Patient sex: M
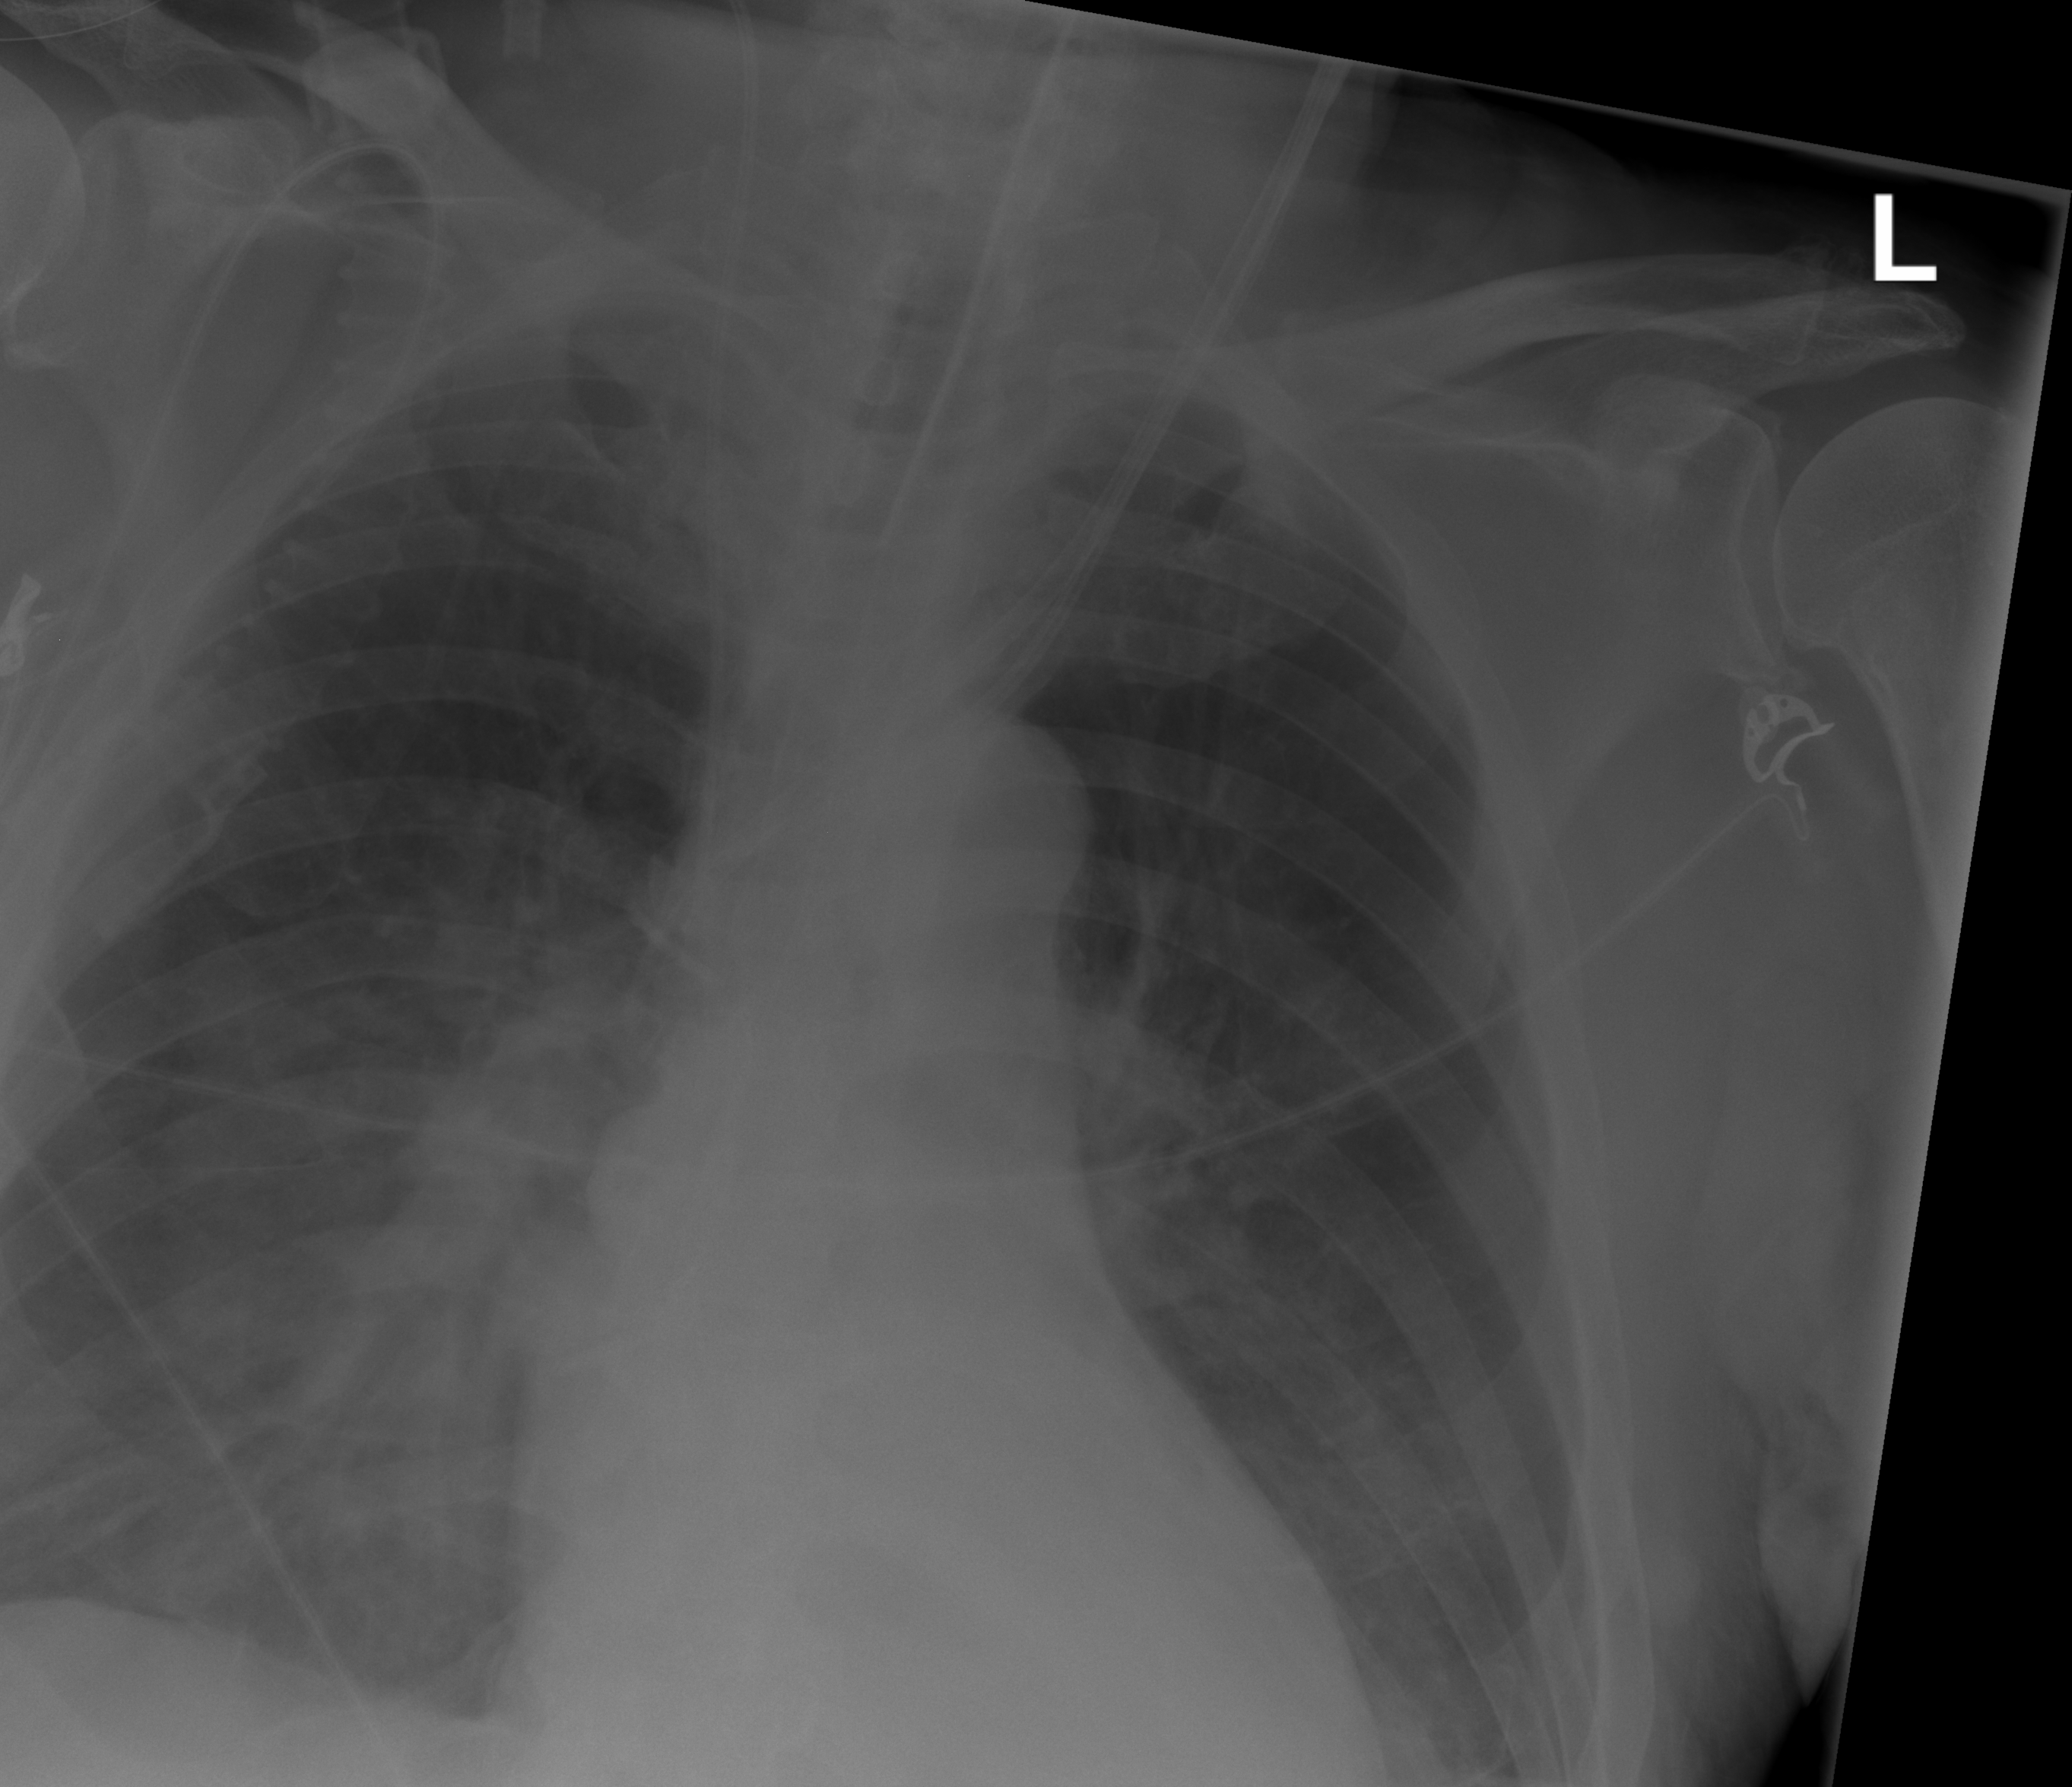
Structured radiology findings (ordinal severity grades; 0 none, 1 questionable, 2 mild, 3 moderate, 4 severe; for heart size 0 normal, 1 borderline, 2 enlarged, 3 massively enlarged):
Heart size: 1
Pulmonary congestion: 2
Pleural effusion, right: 0
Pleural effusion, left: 0
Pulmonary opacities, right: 2
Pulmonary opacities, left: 2
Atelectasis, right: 2
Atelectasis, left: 2